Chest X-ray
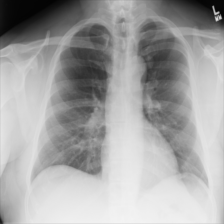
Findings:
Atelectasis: negative
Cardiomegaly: negative
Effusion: negative
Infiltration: positive
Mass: negative
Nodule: negative
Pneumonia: negative
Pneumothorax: negative
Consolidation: negative
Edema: negative
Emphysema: negative
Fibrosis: negative
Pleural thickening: negative
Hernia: negative